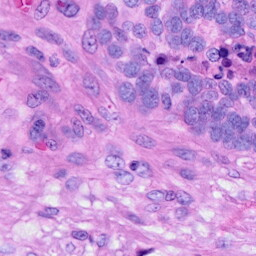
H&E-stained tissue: Ovarian